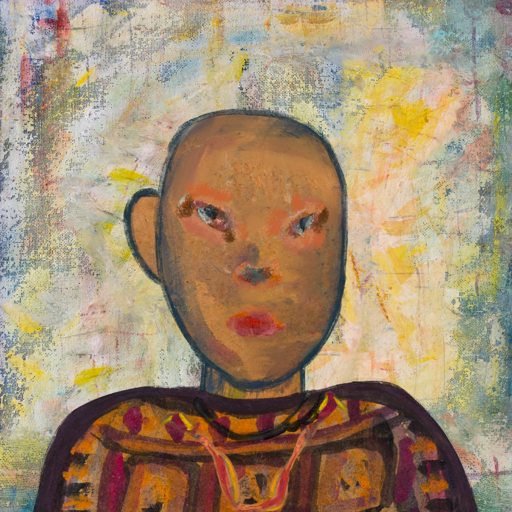
Background: Irani, Head And Neck Front: In_The_Sun, Face Front: Boggyland, Bust: Doll, Hair Front: Blank, Head Accessory: Blank, Second Necklace: Gypsy_Mother_1, Necklace: Orphan, Baby: Blank